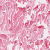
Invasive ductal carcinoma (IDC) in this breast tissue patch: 0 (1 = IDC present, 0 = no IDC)